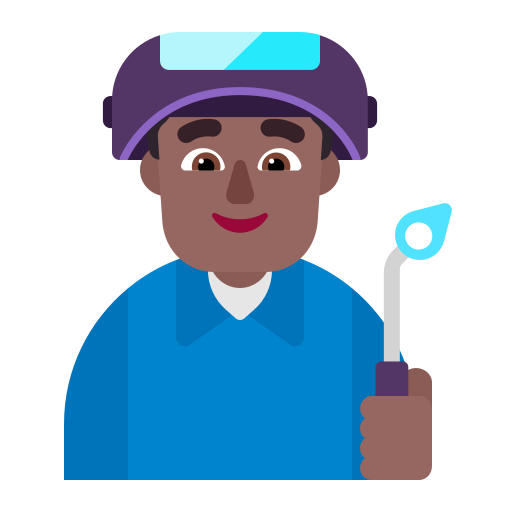
man factory worker flat  dark